Question: I have a number of polygons each represented as a list of points. I'm looking for a fast algorithm to go through the list of polygons and uncross all of the crossed edges until no crossed edges remain.
Psudocode for current version:
'''
While True:
For each pair of polygons:
for edge1 in first_polygon:
for edge2 in second_polygon:
if edges_cross(edge1,edge2): # Uses a line segment intersection test
uncross_edges(first_polygon,second_polygon,edge1,edge2)
If no edges have been uncrossed:
break
'''
This can be improved a fair bit by replacing the while loop with recursion. However, it's still rather poor in terms of performance.
Below is a simple example of the untangling*. The there'll actually be a large number of polygons and a fair number of points per polygon (around 10-500). The red line shows which two edges are being uncrossed. The result should always be a series of planar graphs, although not sure if there are multiple valid outcomes or just one.
Edit: This time I added the lines first then added the points, and used a bit more complex of a shape. Pretend the points are fixed.

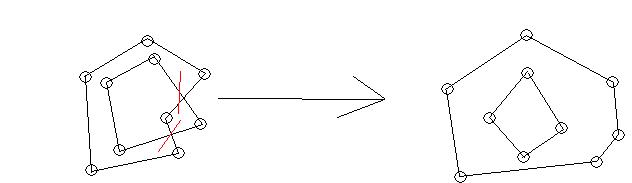
Answer: First, let us illustrate what you want (if I got it right). Suppose you have two polygons, one of them has an edge '(a, b)' which intersects with an edge '(s, r)' of the other one. These polygons also have a clock-wise orientation, so you know the next vertex after 'b', and the next vertex after 'r'. Since the edges crosses, you remove them both, and add four new ones. The new ones you add are: '(a, r)', '(r, next(b))'; '(s, b)', '(b, next(r))'. So you again have two polygons. This is illustrated in the following figure. Note that by initially removing only two edges (one from each polygon), all the crossing were resolved.

Speeding the trivial implementation of 'O(n^2)' per iteration is not entirely easy, and 500 points per polygon is a very small amount to be worried about. If you decide that you need to improve this time, my initial suggestion would be to use the <URL> in some smart way. The smart way involves running the algorithm, then when you find an intersection, you do the procedure above to eliminate the intersection, and then you update the events that guide the algorithm. Hopefully, the events to be handled can be updated without rendering the algorithm useless for this situation, but I don't have a proof for that.